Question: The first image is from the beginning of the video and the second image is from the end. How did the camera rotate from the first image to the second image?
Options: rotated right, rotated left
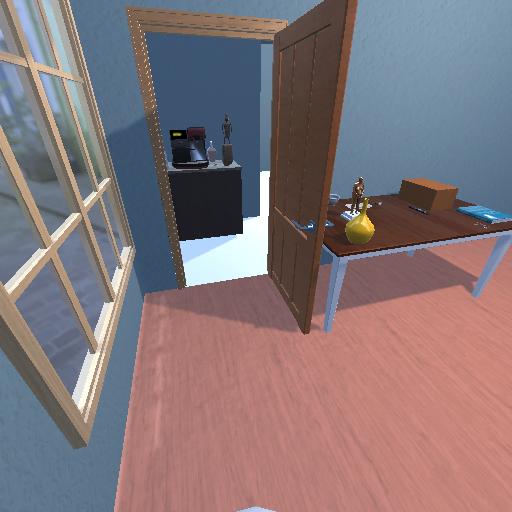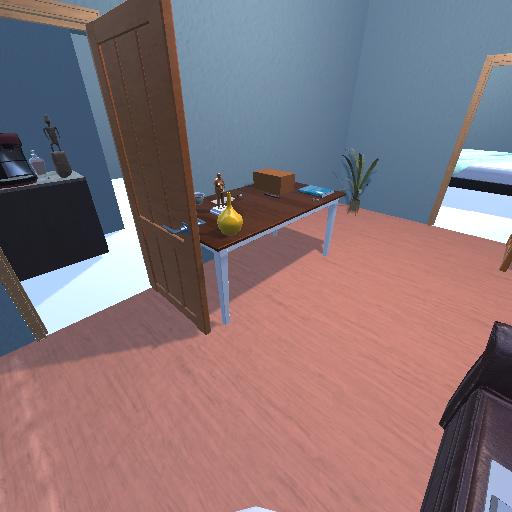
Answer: rotated right